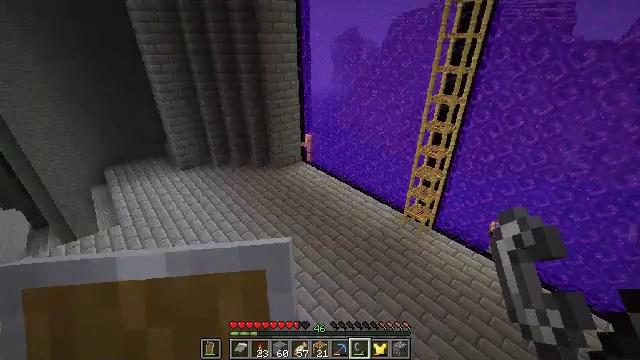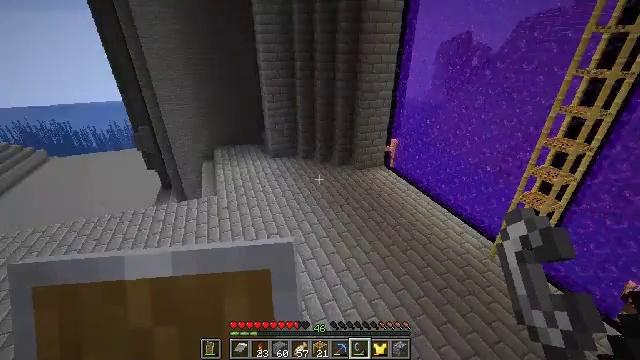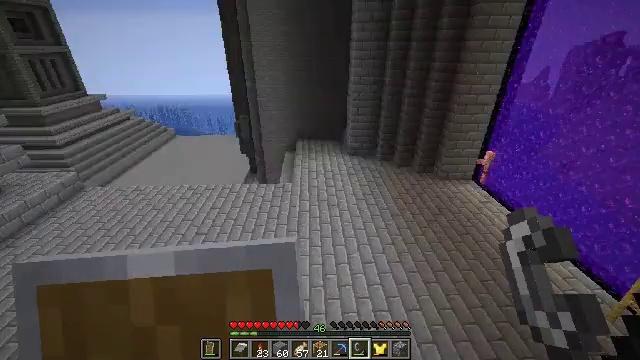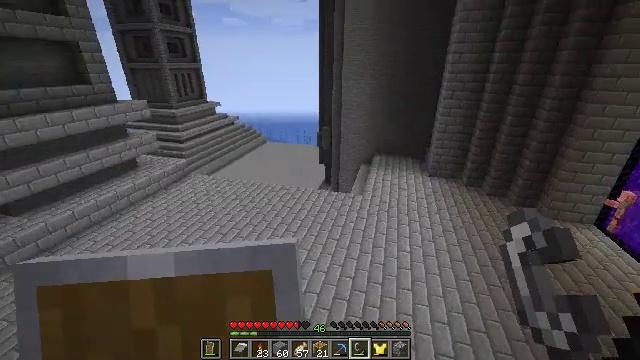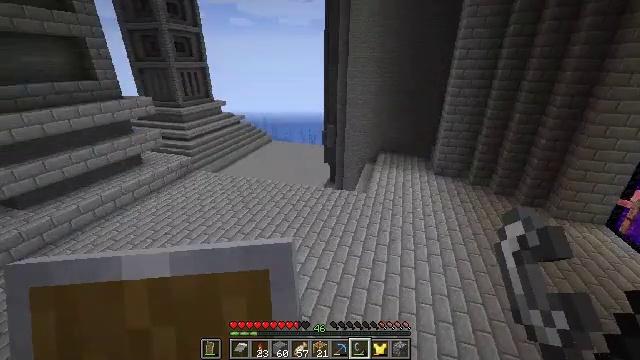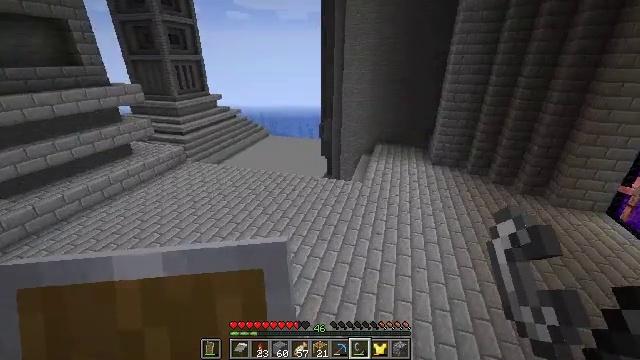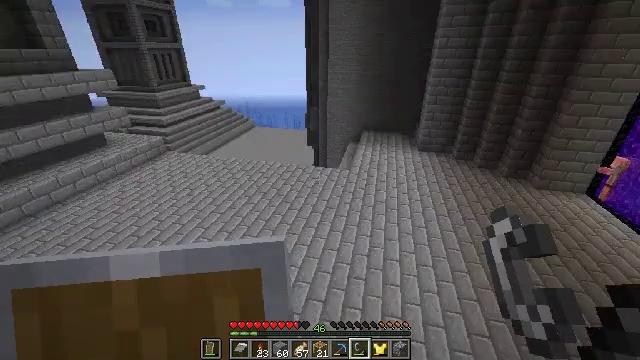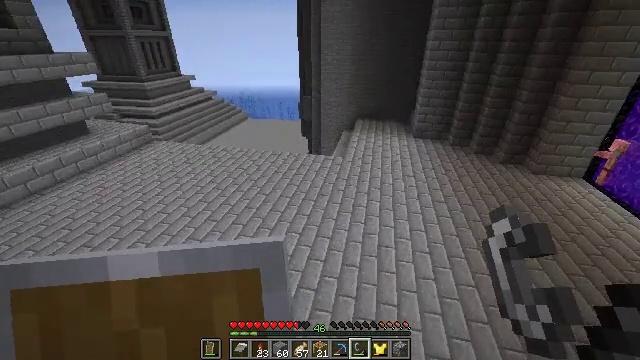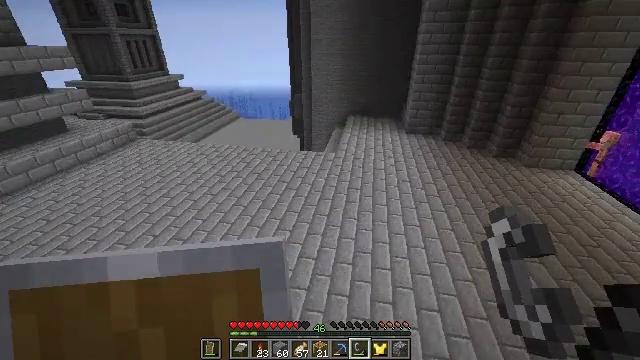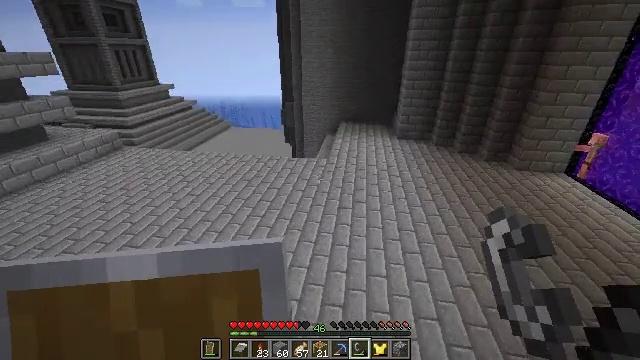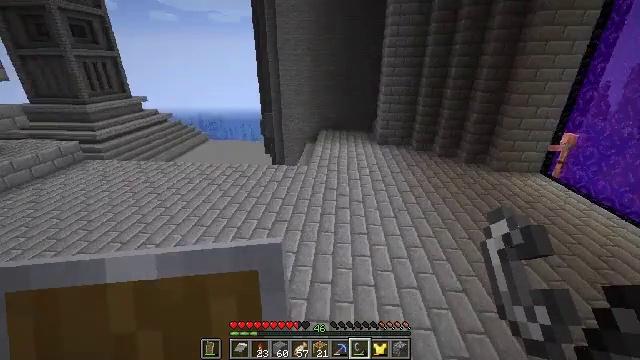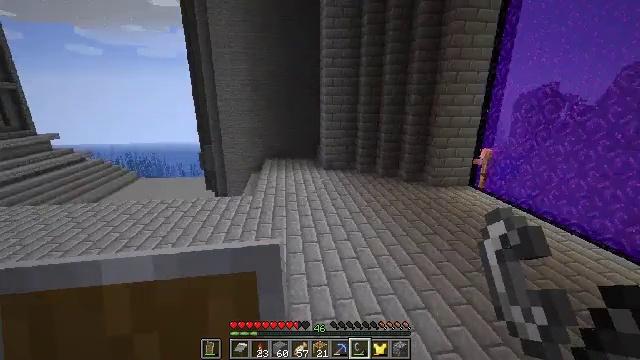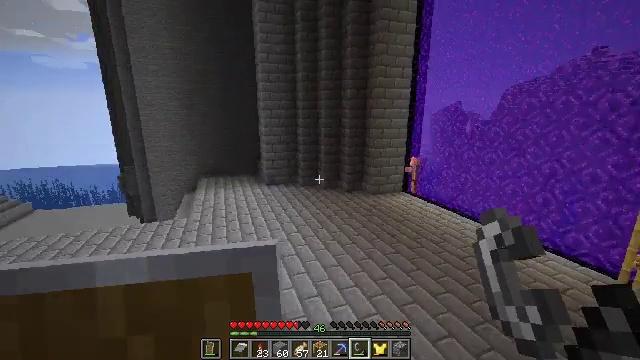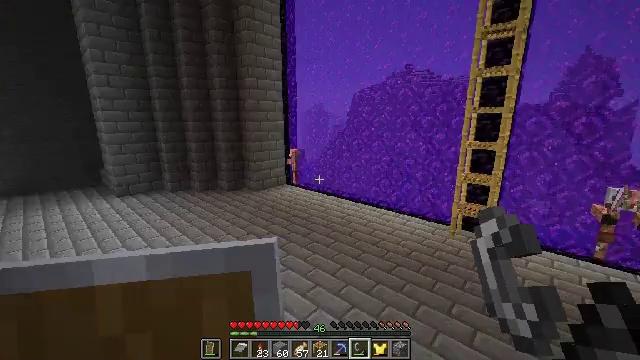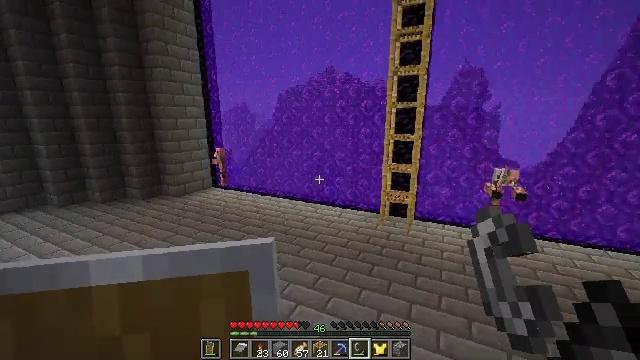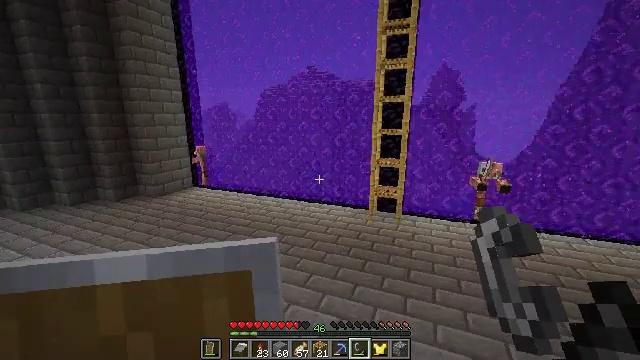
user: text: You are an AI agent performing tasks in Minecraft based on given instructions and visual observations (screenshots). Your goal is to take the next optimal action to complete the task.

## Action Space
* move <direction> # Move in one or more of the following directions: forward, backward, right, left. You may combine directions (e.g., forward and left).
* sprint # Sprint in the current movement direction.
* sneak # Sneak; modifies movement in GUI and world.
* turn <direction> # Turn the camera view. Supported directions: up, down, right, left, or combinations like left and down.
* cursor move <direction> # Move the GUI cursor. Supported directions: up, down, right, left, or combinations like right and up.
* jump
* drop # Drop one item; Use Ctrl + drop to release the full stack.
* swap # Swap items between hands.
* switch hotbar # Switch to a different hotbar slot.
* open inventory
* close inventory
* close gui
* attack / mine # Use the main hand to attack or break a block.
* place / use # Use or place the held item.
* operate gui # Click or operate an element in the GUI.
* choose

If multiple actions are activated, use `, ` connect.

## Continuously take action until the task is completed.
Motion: motion action
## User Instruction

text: Mine scaffolding to move it.
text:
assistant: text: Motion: turn left
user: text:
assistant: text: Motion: turn left
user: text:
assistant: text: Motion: turn left and up
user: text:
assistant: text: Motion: turn left
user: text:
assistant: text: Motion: no_op
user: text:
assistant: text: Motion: turn right and down
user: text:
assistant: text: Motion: turn right and down
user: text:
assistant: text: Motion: turn right
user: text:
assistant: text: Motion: turn right and up
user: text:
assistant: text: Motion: turn right and up
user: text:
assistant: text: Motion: turn right and up
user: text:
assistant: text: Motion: turn right and up
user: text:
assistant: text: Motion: turn right
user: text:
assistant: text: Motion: turn right
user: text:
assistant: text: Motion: turn right
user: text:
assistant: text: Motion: turn right
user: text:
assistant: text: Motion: no_op
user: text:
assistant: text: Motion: turn right
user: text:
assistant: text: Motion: turn right and down
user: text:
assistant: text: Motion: turn right and down
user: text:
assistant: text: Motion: turn right
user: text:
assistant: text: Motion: turn right
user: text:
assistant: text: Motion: no_op
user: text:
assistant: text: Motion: no_op
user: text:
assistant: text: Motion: no_op
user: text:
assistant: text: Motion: no_op
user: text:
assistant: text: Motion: no_op
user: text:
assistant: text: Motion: no_op
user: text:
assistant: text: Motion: no_op
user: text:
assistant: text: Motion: no_op